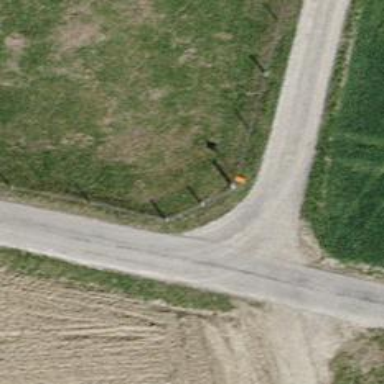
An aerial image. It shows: Pipeline marker.